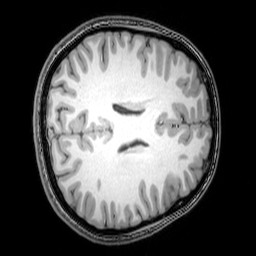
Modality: T1w
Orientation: axial
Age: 20
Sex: female
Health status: healthy
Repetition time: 0.081 s
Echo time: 0.037 s